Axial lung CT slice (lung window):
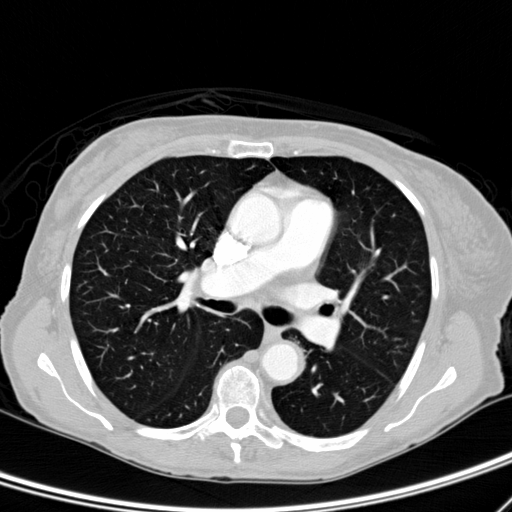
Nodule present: no